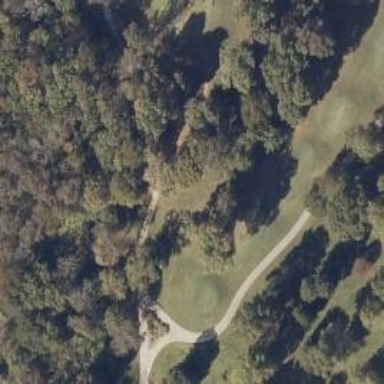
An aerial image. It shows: Grass area designated as golf tee.